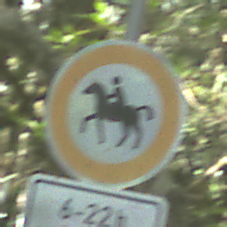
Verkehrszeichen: VerbotReiter
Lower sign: ZeitangabenMitBeschraenkungAufWochentage4
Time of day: Midday
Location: Outdoor (Nature)
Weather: Clear
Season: NotSpecified
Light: Natural